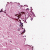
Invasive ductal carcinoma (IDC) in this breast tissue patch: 0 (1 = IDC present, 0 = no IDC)